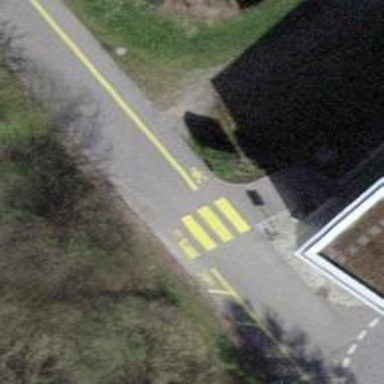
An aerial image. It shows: Uncontrolled zebra crossing on the road.